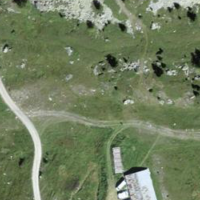
EUNIS habitat code: 26
Species observed at this site:
Lysandra bellargus
Bistorta vivipara
Cyaniris semiargus
Nucifraga caryocatactes
Aglais urticae